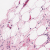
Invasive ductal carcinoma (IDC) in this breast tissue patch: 0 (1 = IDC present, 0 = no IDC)